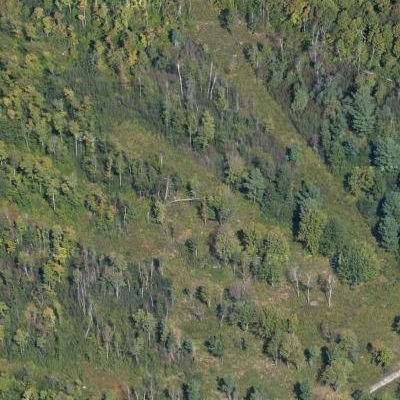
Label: Forest